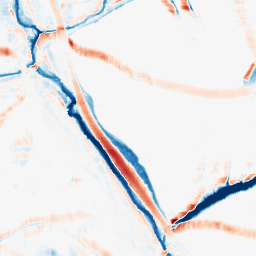
Category: morphological
Decomposition family: morphological_square
Decomposition parameters: operation: average
size: 15
Upsampling method: bicubic
Upsampling parameters: scale: 2
Upsampling scale: 2